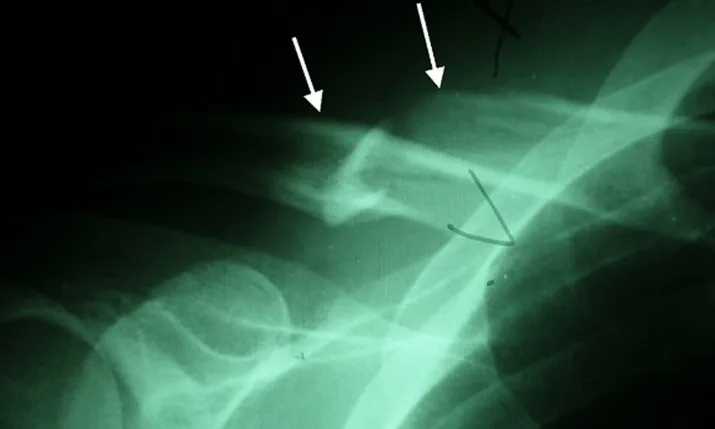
radiograph showing a right displaced clavicle fracture.
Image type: radiology (x_ray)